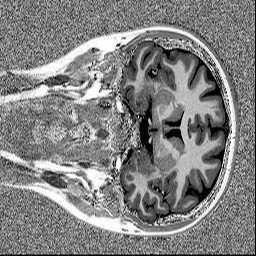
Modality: MP2RAGE
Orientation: coronal
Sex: female